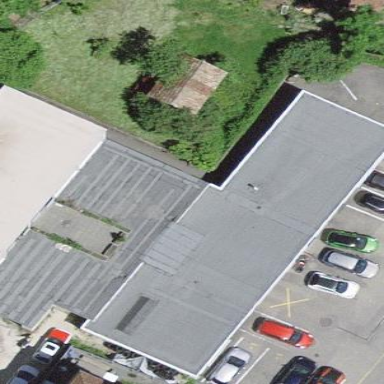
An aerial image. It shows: Building housing car repair shop.